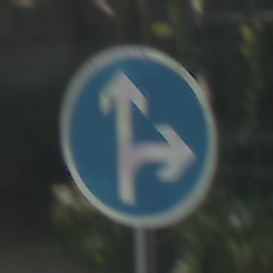
Verkehrszeichen: VorgeschriebeneFahrtrichtungGeradeausOderRechts
Umgebung: Outdoor, Suburban
Tageszeit: Midday
Wetter: Clear
Licht: Natural
Jahreszeit: NotSpecified
Kontrast: HighContrast